Field crop: maize
Growth stage: 2
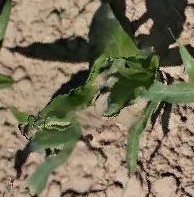
Species: maize